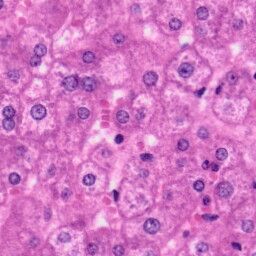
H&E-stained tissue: Liver